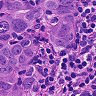
Metastatic tissue present: yes